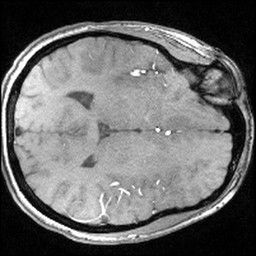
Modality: angio
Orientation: axial
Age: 24
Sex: female
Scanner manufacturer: siemens
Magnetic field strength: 3 T
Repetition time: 0.025 s
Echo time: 0.00334 s